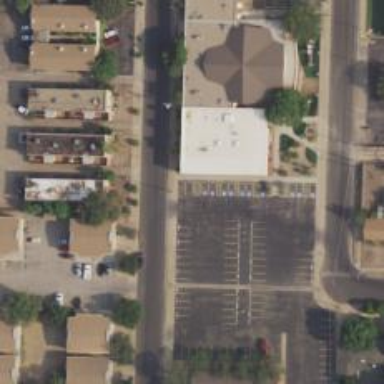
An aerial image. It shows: Parking space.